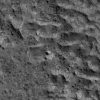
Atmospheric dust classification: not_dusty